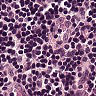
Metastatic tissue present: no